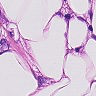
Metastatic tissue present: yes